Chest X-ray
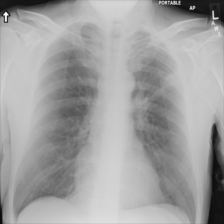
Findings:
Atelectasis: positive
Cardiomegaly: negative
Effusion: negative
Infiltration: negative
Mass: negative
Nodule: positive
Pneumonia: negative
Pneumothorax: negative
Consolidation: negative
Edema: negative
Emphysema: negative
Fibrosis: negative
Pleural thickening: negative
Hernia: negative